Question: I am new in Laravel.
I am going to upload image in Laravel I use <URL> and this is my :
'''
public function store()
{
$validator = Validator::make($data = Input::all(), City::$rules);
if ($validator->fails())
{
return Redirect::back()->withErrors($validator)->withInput();
}
$image_temp=Input::file('image');
$name = Input::file('image')->getClientOriginalName();
if(Image::make($image_temp->getRealPath())->save('public/up/city/'.$name)){
$image='public/up/city/'.$name;
}
City::create($data);
return Redirect::route('siteadmin.cities.index');
}
'''
And this is my :
'''
class City extends \Eloquent {
protected $primaryKey='city_id';
protected $fillable = ['name', 'parent_id', 'english_name','population','phone_prefix','image'];
}
'''
And this is my :
'''
Route::resource('cities', 'CitiesController');
'''
everything is working well but I don't know how to send an variable as a special field to Mass Assignment.
I need variable to save in table field
'''
if(Image::make($image_temp->getRealPath())->save('public/up/city/'.$name)){
$image='public/up/city/'.$name;
}
'''
But image in my database filled with temporary name of uploaded file:

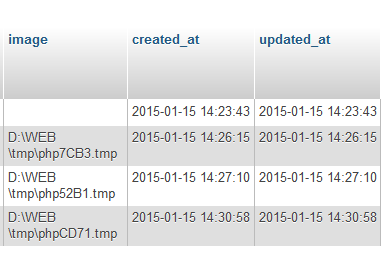
Answer: Just override the value in the '$data' array:
'''
$data['image'] = 'public/up/city/'.$name;
'''
If you do
'''
$image = 'public/up/city/'.$name;
'''
... you store the value in a local variable but nothing happens with it. The value in your DB comes from the "original" '$data', the form data. It's the temporary path of the uploaded file. You need to change that in order for Laravel to fill the new value in the DB.
---
And here the (nearly) full code to avoid any confusion:
'''
$validator = Validator::make($data = Input::all(), City::$rules);
if ($validator->fails())
{
return Redirect::back()->withErrors($validator)->withInput();
}
$image_temp=Input::file('image');
$name = Input::file('image')->getClientOriginalName();
if(Image::make($image_temp->getRealPath())->save('public/up/city/'.$name)){
$data['image'] = 'public/up/city/'.$name;
}
City::create($data);
return Redirect::route('siteadmin.cities.index');
'''